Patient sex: M
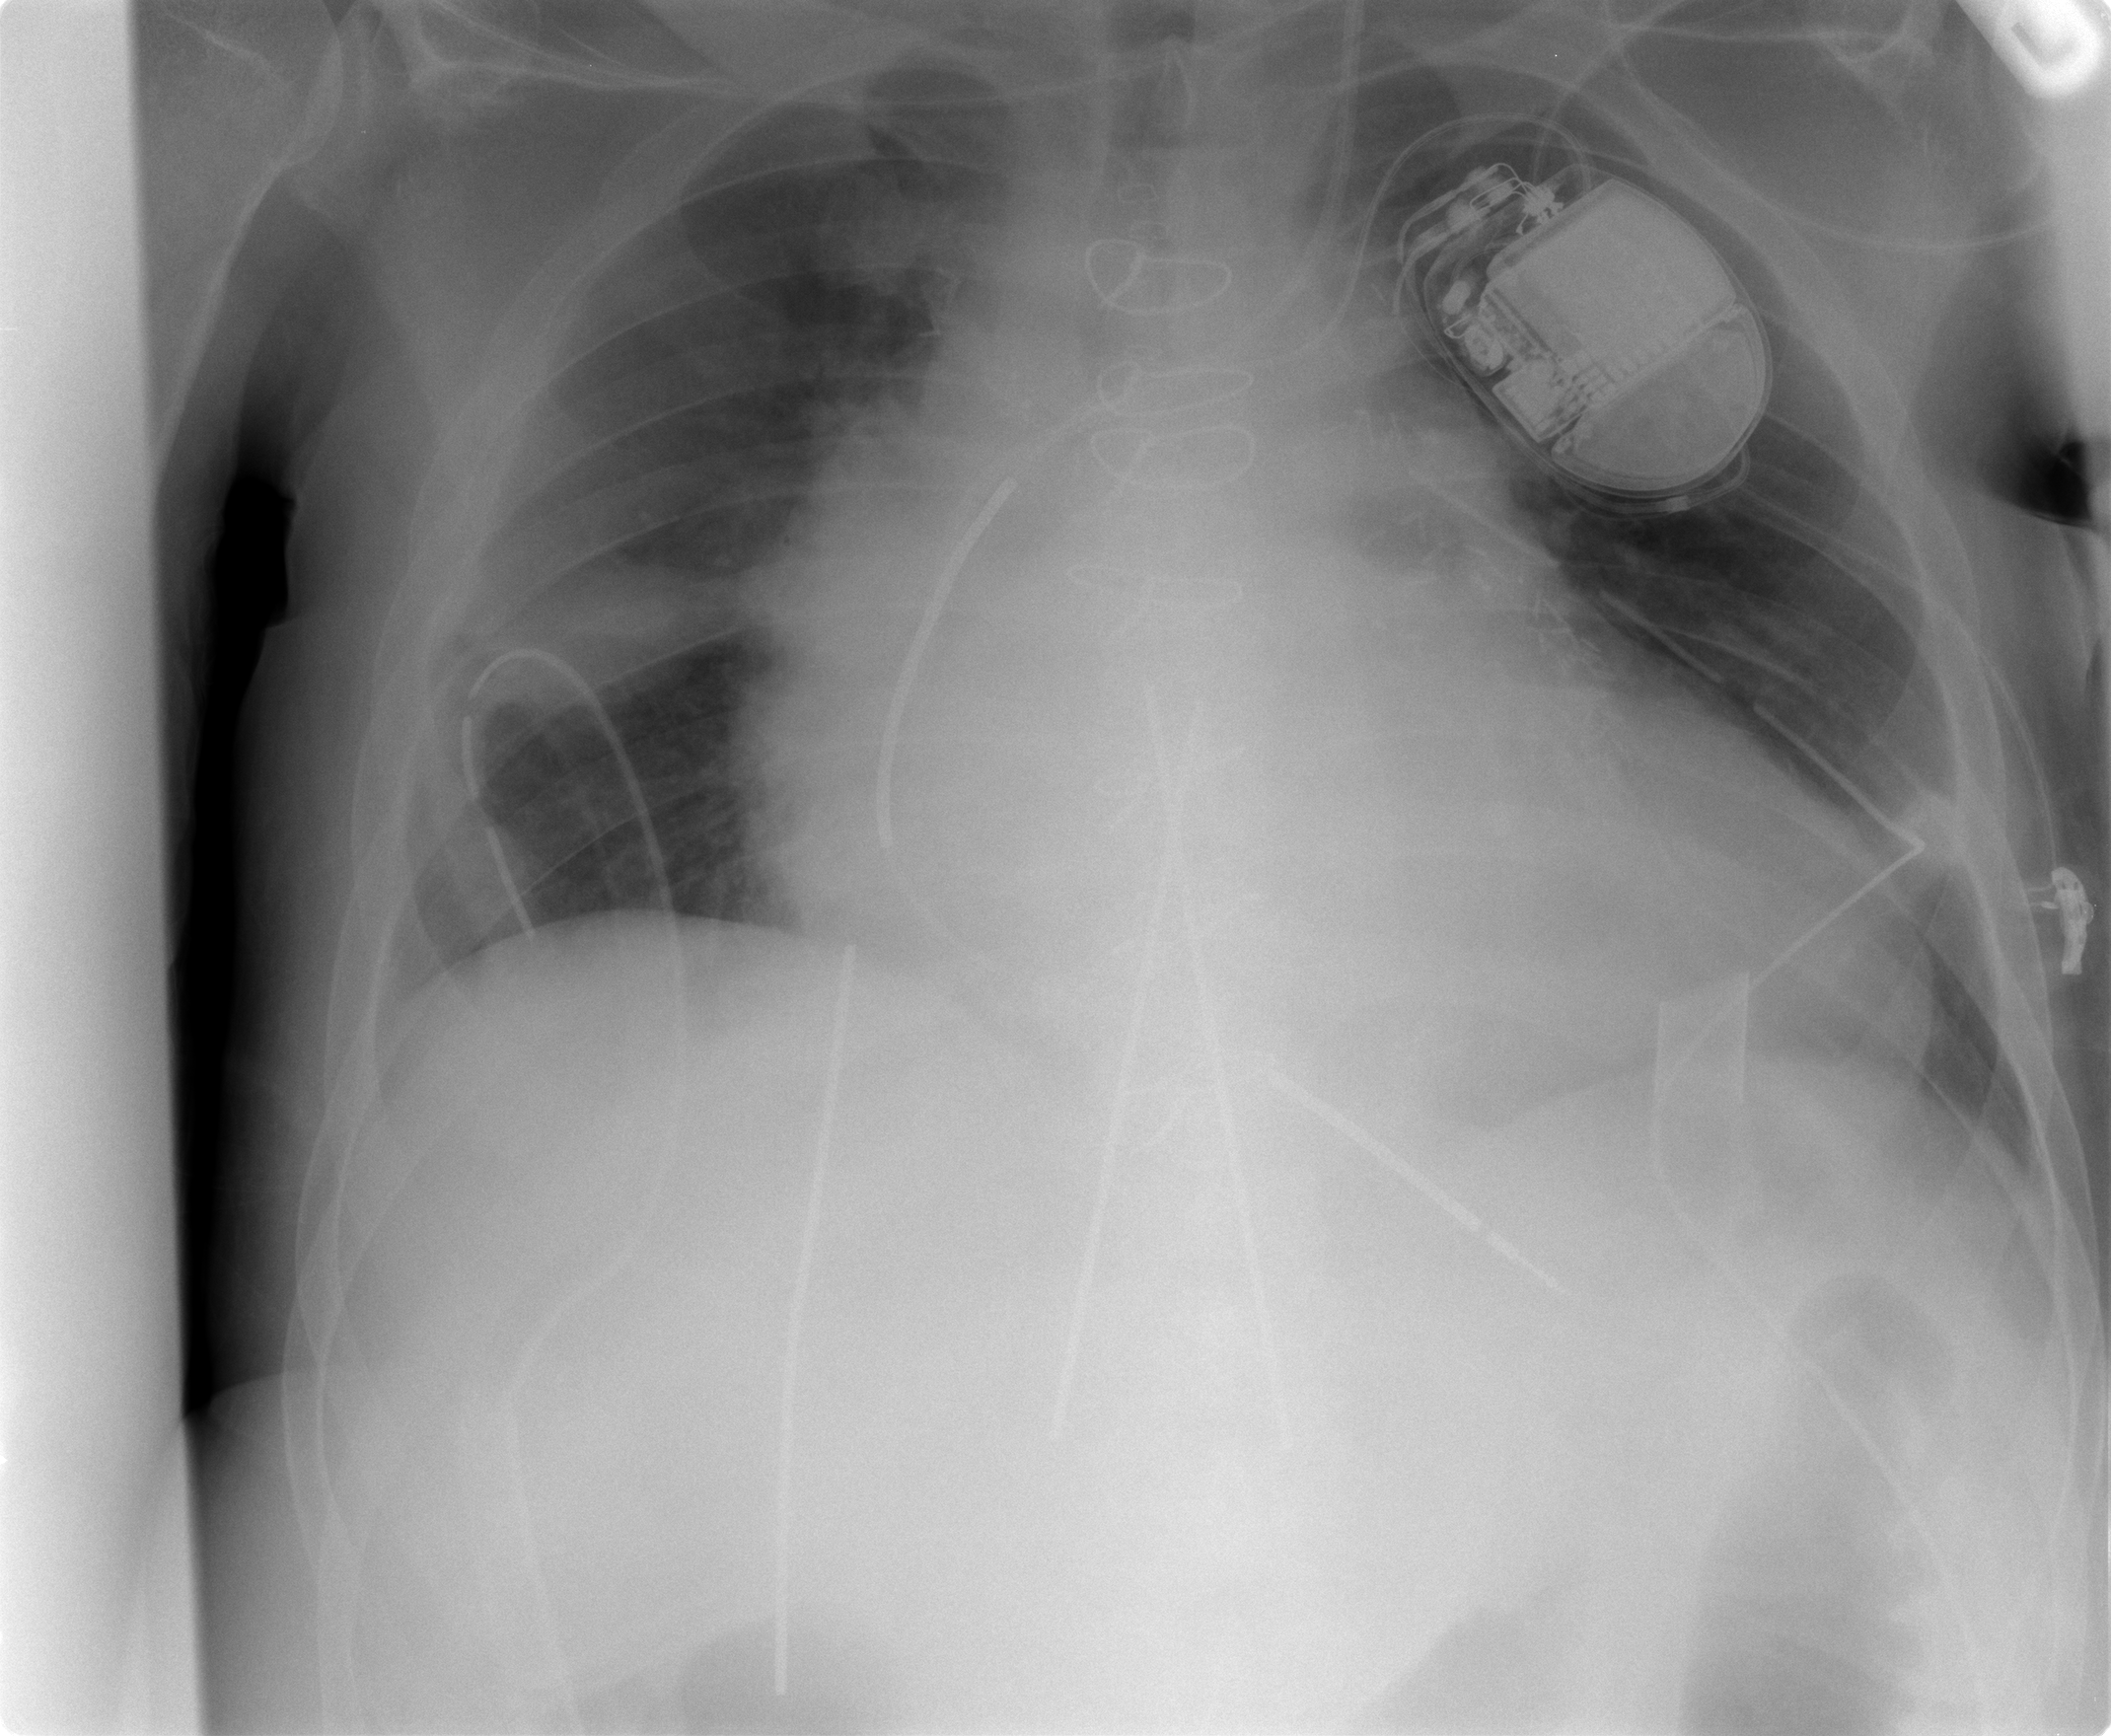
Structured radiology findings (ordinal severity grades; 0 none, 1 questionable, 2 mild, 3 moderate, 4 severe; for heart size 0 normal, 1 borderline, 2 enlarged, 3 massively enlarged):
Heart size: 3
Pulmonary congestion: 2
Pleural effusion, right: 0
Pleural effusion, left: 0
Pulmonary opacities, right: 2
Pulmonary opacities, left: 2
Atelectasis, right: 2
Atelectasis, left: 0